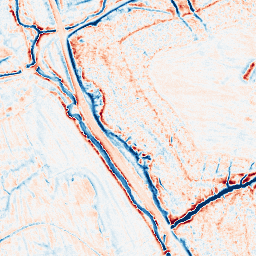
Category: edge_preserving
Decomposition family: anisotropic_diffusion
Decomposition parameters: iterations: 20
kappa: 50
gamma: 0.15
Upsampling method: cubic_catmull_rom
Upsampling parameters: scale: 4
Upsampling scale: 4